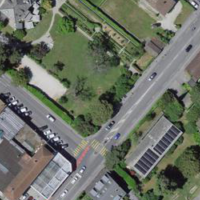
EUNIS habitat code: 55
Species observed at this site:
Phoenicurus ochruros
Convolvulus arvensis
Turdus merula
Celastrina argiolus